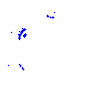
Particle: pion